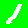
Digit: 1